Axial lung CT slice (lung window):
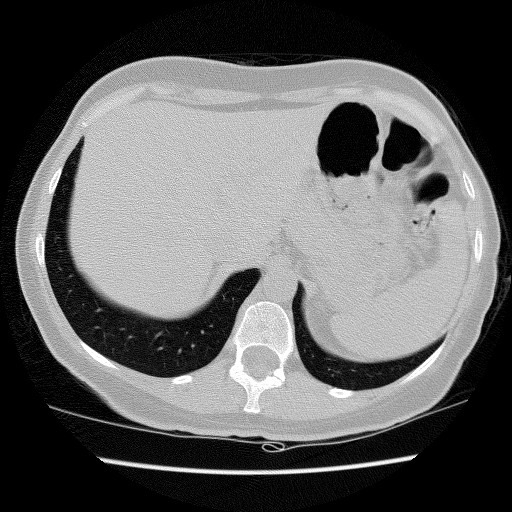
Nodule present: no